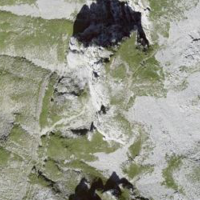
EUNIS habitat code: 48
Species observed at this site:
Marmota marmota
Phoenicurus ochruros
Oenanthe oenanthe
Falco tinnunculus
Corvus corax